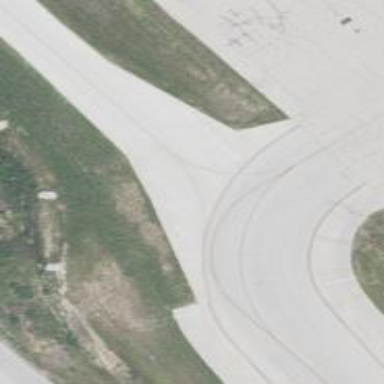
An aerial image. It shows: View of taxiway at the airport.